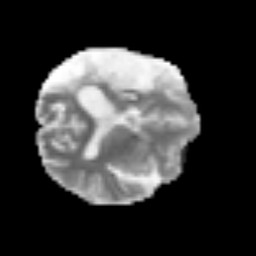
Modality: MD
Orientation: axial
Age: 46
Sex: male
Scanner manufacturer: siemens
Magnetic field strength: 3 T
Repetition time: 3.2 s
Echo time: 0.081 s